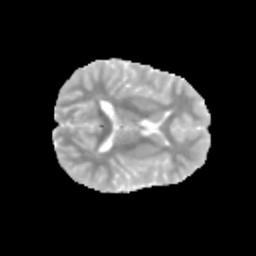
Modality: MD
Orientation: axial
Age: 9
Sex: male
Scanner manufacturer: siemens
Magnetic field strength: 3 T
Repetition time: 3.8 s
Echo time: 0.07 s